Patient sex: M
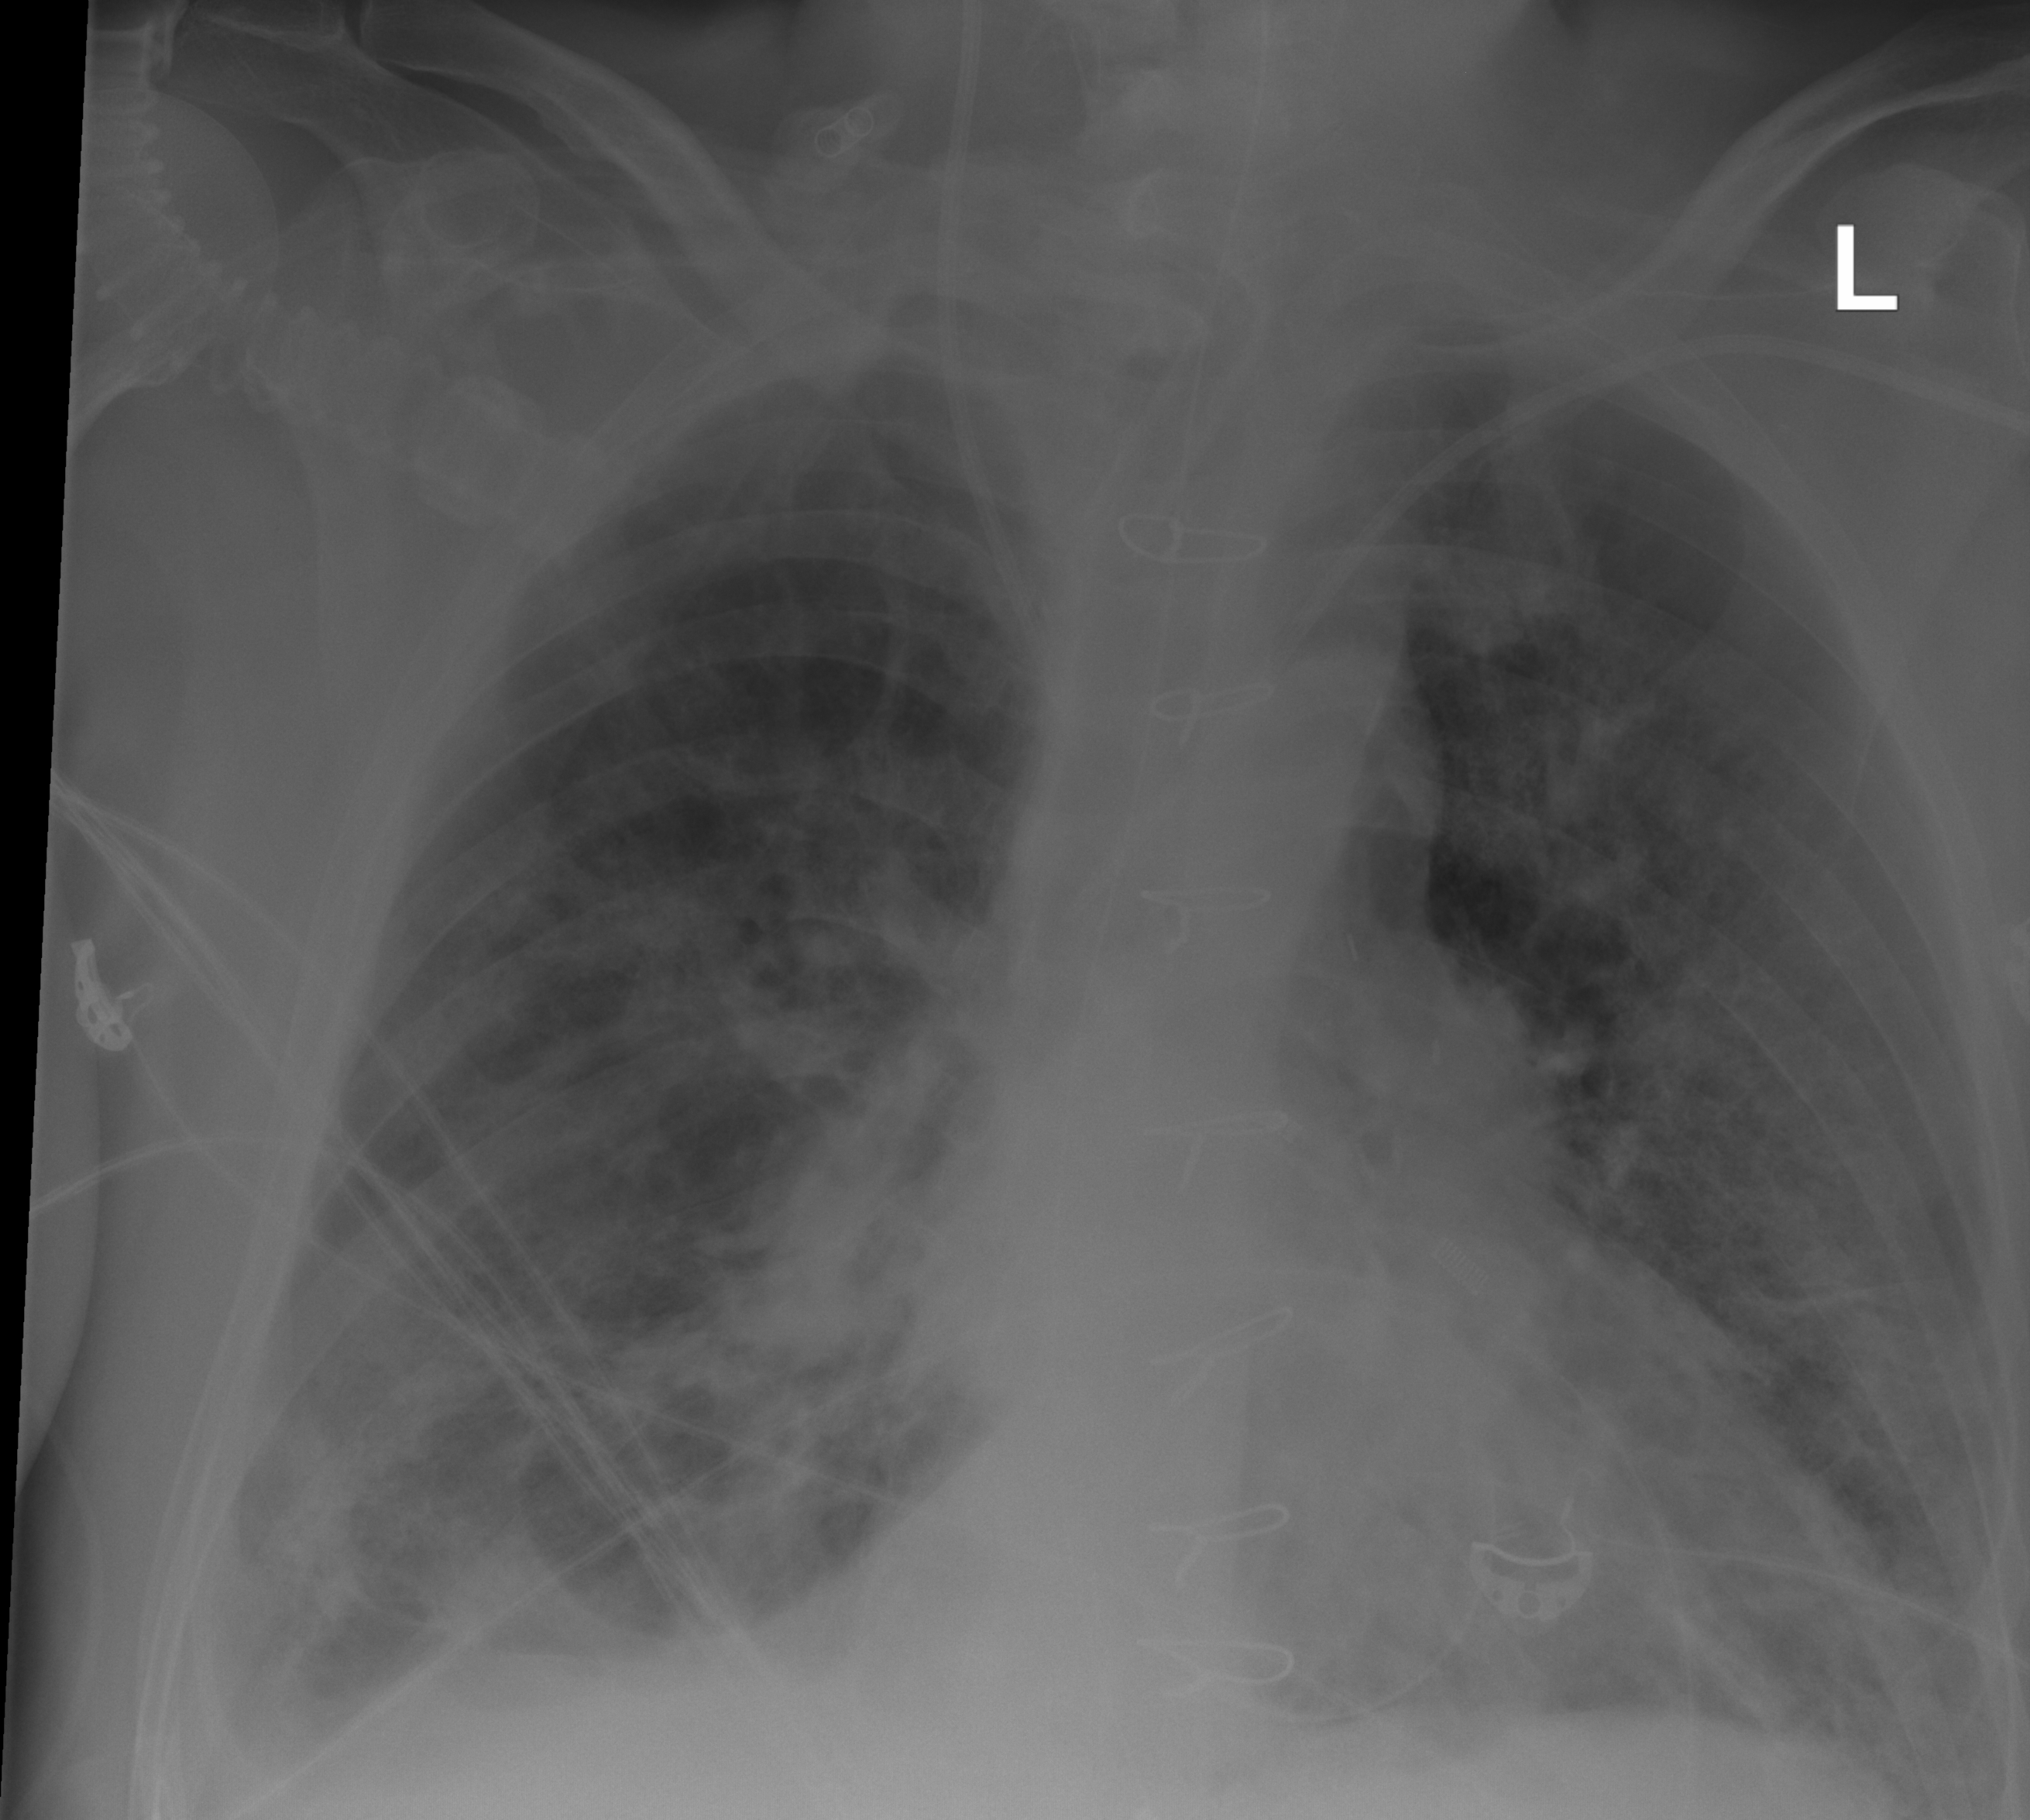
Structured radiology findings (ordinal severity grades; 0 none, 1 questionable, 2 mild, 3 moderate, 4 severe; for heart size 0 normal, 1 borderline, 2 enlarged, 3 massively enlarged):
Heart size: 2
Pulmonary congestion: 2
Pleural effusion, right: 2
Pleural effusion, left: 1
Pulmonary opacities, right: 2
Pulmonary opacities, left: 2
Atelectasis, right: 2
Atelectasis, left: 2